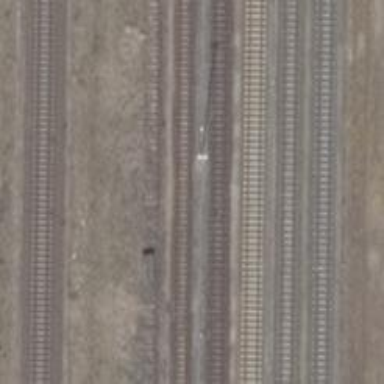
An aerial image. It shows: Railway signal.